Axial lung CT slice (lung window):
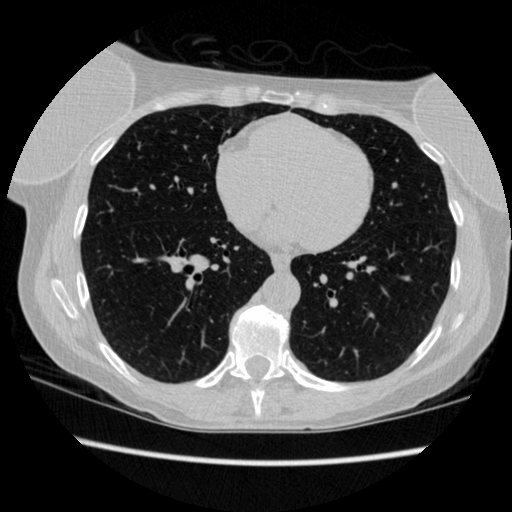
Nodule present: no